Question: I am trying to make a html navbar using bootstrap so it looks similar to twitter's current nav bar, where the currently selected tab has a line beneath in and a line appears beneath menu items when you hover over them. I have tried looking at examples of this, but have not discovered how to do this.

Not sure whether it is best to use nav pills
'''
<ul class="nav nav-pills">
<li class="active"><a href="#">Home</a></li>
<li><a href="#">Profile</a></li>
<li><a href="#">Messages</a></li>
</ul>
'''
Or a nav bar
Any help or guidance appreciated
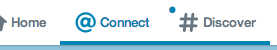
Answer: Since the question is a little unclear, I'll be assuming you haven't tried anything (based on your post), this is some starting point.
'''
nav a {
background-color: white;
border-bottom: 5px solid blue; /* define a light blue border for the link */
}
nav a.active {
border-bottom: 5px solid white; /* simulate increase in white color */
}
nav a:hover {
border-bottom-color: green; /* change border-color to green on hover */
}
nav li {
border-bottom: 2px solid blue; /* constant light blue border */
}
'''
For future reference, consider showing code you've tried.